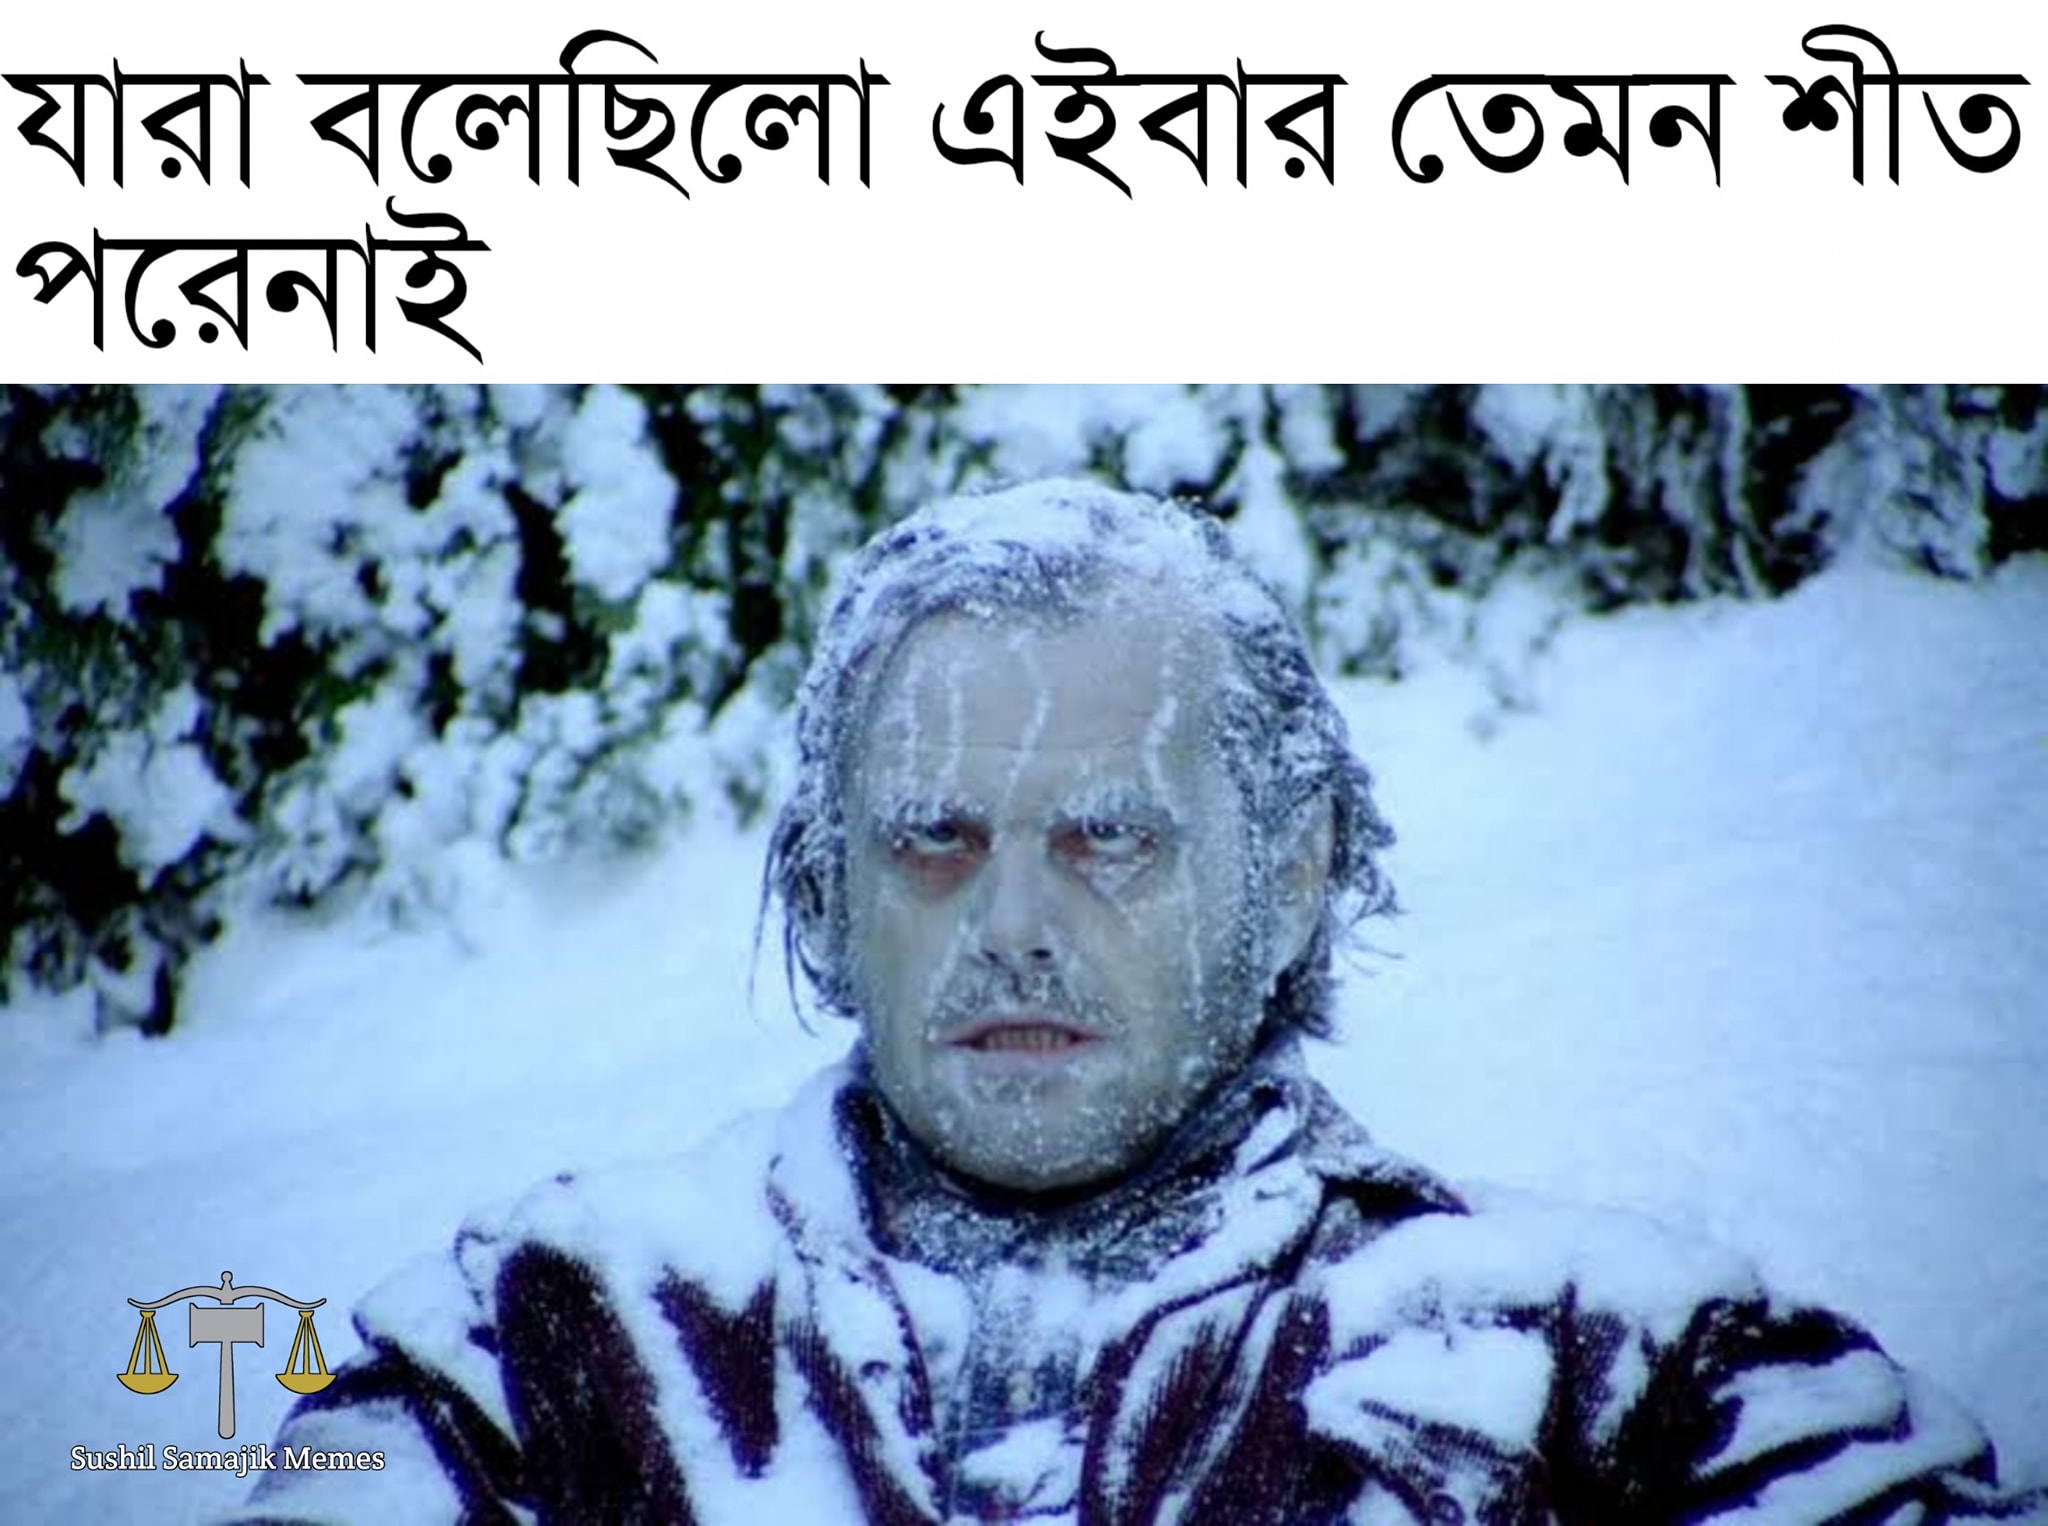
Caption: যারা বলেছিলো এইবার তেমন শীত পরেনাই
Label: non-hate